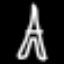
Label: The Eiffel Tower